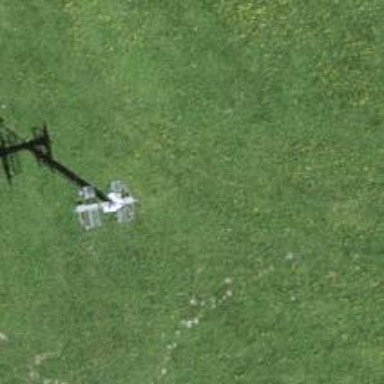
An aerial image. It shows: Pylon for aerialway.